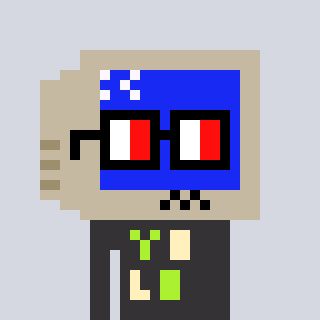
a pixel art character with square glasses with black frames and red eyes, a old monitor-shaped head and a grayscale-colored body on a cool background